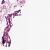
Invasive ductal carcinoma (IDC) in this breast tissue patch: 0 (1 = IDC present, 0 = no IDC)